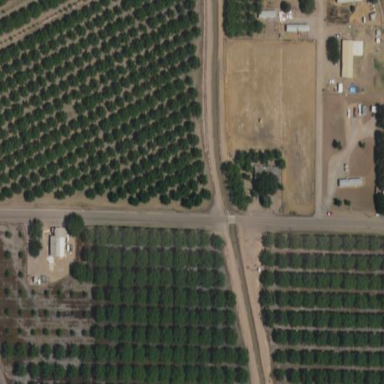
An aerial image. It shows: Orchard.